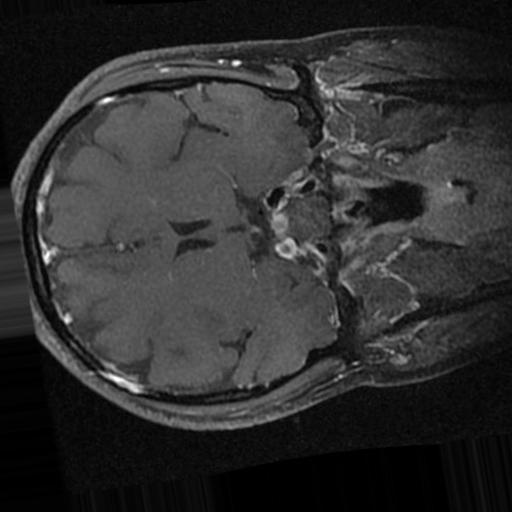
Label: brain_tumor